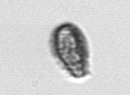
Label: Pseudochattonella_farcimen